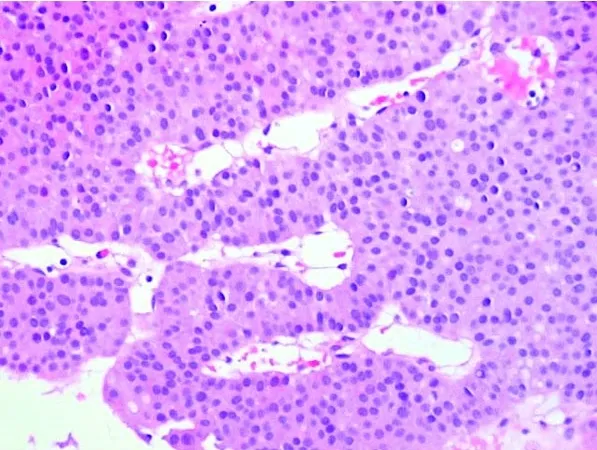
Monomorphic cells, with round nuclei and eosinophilic cytoplasm.
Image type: pathology (h&e)